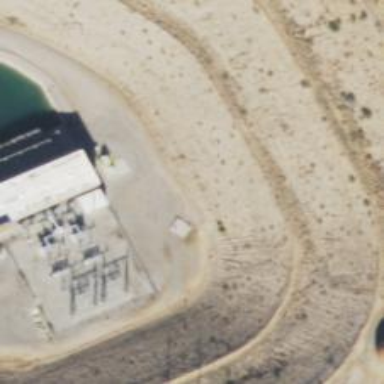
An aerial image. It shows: Industrial substation with power supply facilities.